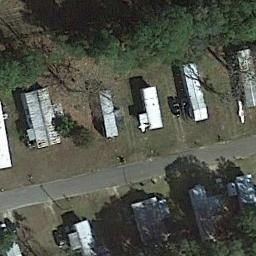
Label: residential